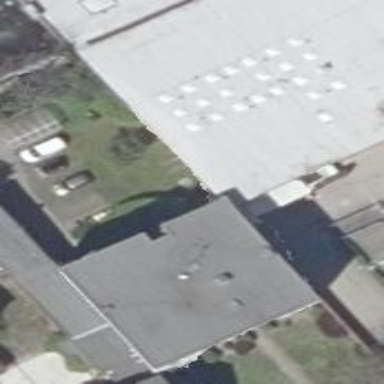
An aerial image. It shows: Commercial building.